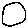
Label: circle